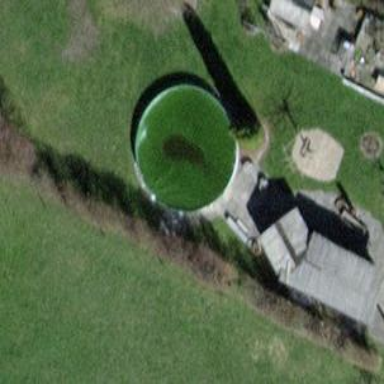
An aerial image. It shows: Swimming pool located in leisure land.